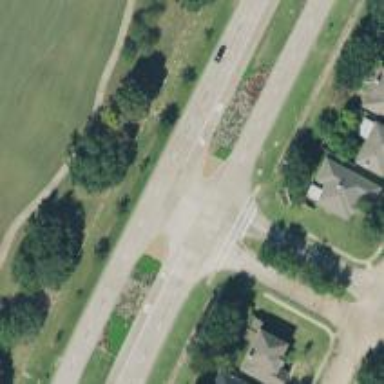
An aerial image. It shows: Residential road.